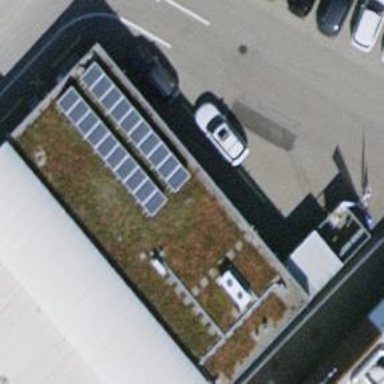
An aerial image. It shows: Charging station.